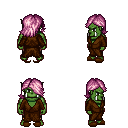
a pixel art fantasy rpg character, male body template, orc, green skin, brown robe, gold greaves, pink swoop hairstyle, brown slippers, four views (front, back, left, right), 2x2 character sprite sheet, small pixel art, hard edges, no anti-aliasing